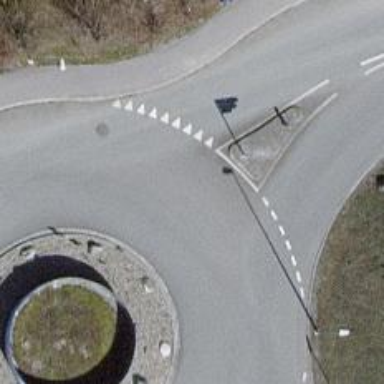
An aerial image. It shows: Tertiary road with asphalt surface leading to roundabout.